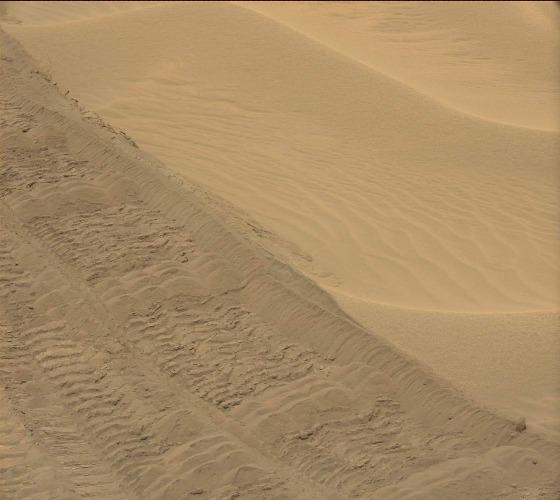
Terrain classes present: Gravel / Sand / Soil, Track